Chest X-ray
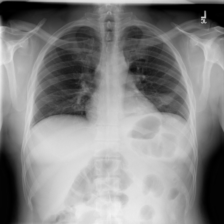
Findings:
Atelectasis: negative
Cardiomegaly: negative
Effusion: negative
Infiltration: negative
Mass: negative
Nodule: negative
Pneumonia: positive
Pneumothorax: negative
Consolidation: negative
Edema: negative
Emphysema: negative
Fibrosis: negative
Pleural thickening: negative
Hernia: negative